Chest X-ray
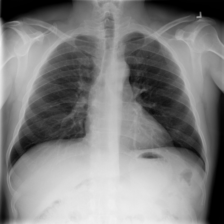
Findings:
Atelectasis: negative
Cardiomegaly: negative
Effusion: negative
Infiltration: negative
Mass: negative
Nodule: negative
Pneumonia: negative
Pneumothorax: negative
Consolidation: negative
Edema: negative
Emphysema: negative
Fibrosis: negative
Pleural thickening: negative
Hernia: negative